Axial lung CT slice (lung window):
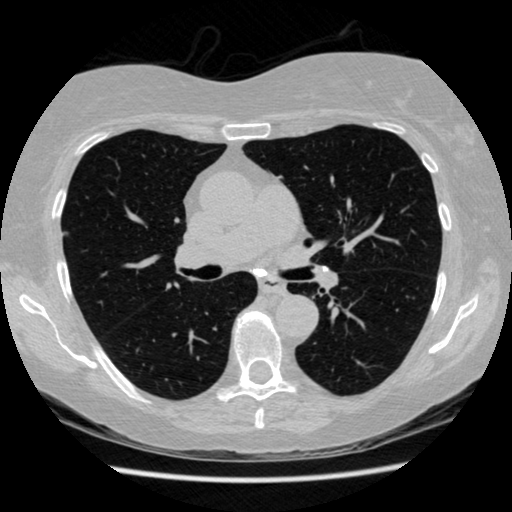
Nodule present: yes
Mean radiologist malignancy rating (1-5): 2.5